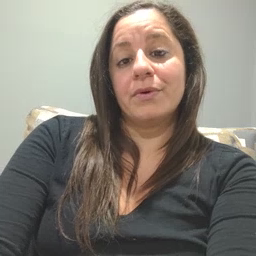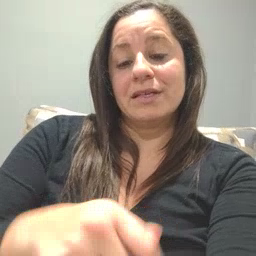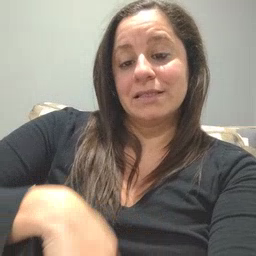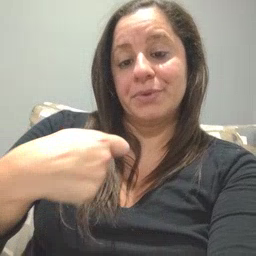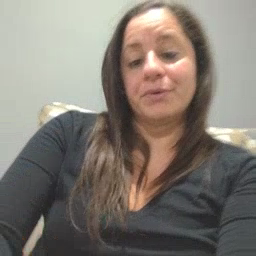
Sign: zipper